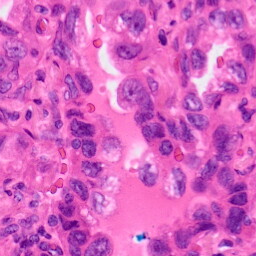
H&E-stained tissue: Lung